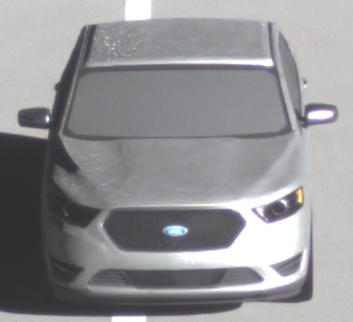
Make: Ford
Model: Taurus
Detailed model: SHO
Model produced from: 2012
Model produced until: 2019
Doors: 4
Color: white
Road condition: dry road
Daytime: morning or afternoon
Contrast: high contrast